Question: How to achieve an indentation for "line-broken lines" like in Xcode using NSAttributedString and/or NSParagraphStyle? Note that they get an additional indentation in Xcode.

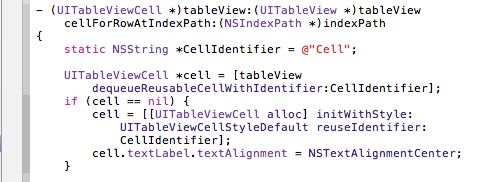
Answer: You can use the 'headIndent' property of 'NSParagraphStyle' for this. You might need to calculate the appropriate amount of indentation yourself, based on the indentation width (tabs, spaces) of the (logical) line.